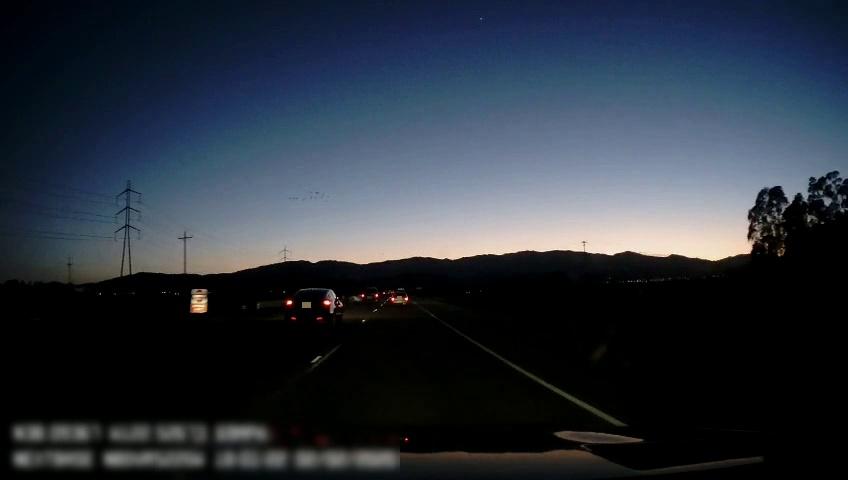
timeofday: Dusk/Dawn/Twilight
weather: Sunny
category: Drivable Space
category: Vehicles | Car
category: Vehicles | Car
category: Vehicles | Car
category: Lanes | Current Lane
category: Lanes | Alternate Lane